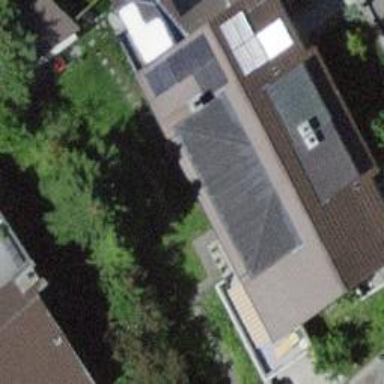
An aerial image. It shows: Semidetached house.